Question:
Hello Java Developers,
Here's a straight question. How would I be able to set the Cell's formula within a loop in Apache POI?
Here's an information to support my question:
: Cell C1 has the formula of 'SUM(C6:C7)' which can be done by simply hard coding the formula 'myCell.setCellFormula("SUM(C6:C7)")'.
On the other hand:
: This is my desired output. I want to set a formula on Cells 'C1, D1, and E1' for example. How can this be done within a loop?
Why would I want it within a loop?
- Hard-coding would be tiresome. 3 cells are just and example. Currently I have hundreds of cells waiting for their formula.
- Row count are not specified, it will be based on the number of rows created by the program.
What I have done?
- Googled.
- Searched for similar question.
- Apache POI's column is represented by an Integer (Number of cells within a row).
The formula requires Alpha C2 (Column C, Row 2). I tried to loop through the Spreadsheet and realized that if I continue, the formula will result to 'SUM(26:27)' (Where: 2 = Column C, and Row 6(Base 1: rowCount + 1) which I want to be 'SUM(C6:C7)'
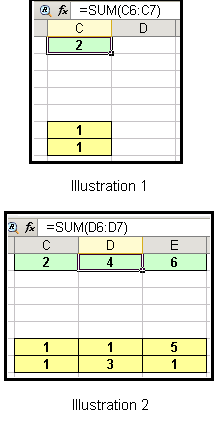
Answer: I have finally solved the problem.
'CellReference.convertNumToColString(myColumnNumber)' will return the column name